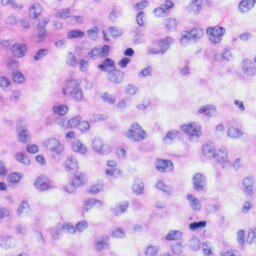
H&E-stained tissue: Liver